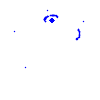
Particle: pion